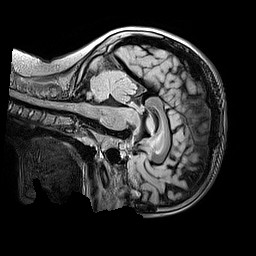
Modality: FLAIR
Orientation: sagittal
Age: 10
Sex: female
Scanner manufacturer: siemens
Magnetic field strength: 3 T
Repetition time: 5 s
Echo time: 0.388 s